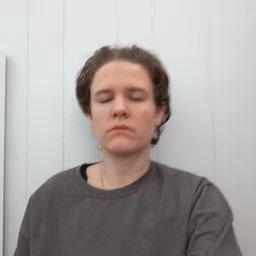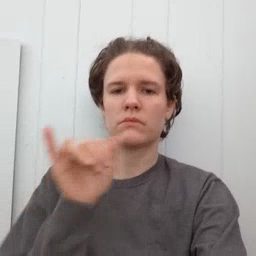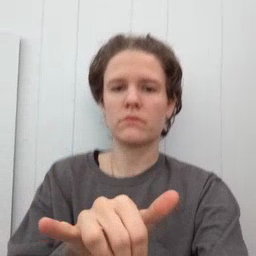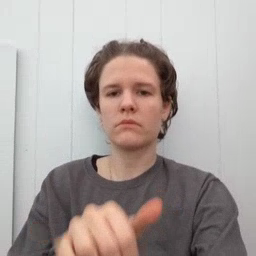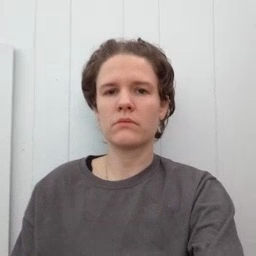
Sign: stay